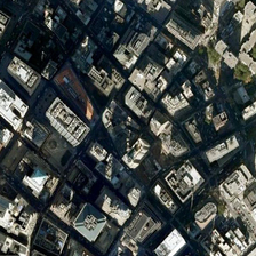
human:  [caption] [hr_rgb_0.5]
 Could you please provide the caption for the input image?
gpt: Advertisements are fragmented by narrow alleys.

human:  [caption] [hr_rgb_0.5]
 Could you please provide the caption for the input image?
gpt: big buildings densely sit in this commercial area .

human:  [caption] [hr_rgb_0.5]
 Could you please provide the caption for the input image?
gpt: Advertisements were fragmented by narrow streets.

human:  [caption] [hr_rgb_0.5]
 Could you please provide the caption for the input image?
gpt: the densed high rise buildings are arranged orderly .

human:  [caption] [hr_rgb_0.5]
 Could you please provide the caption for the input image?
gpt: The advertisement was divided into pieces by several narrow alleys.